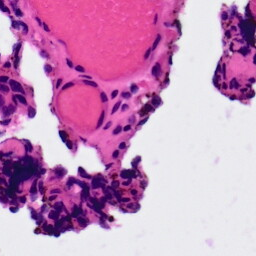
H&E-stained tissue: Ovarian